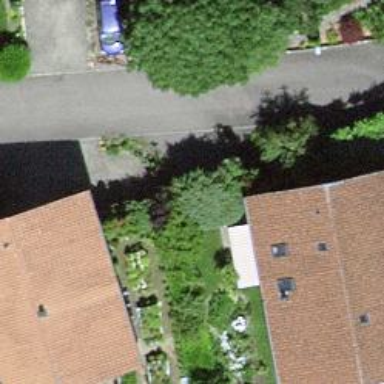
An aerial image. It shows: Group of garages.